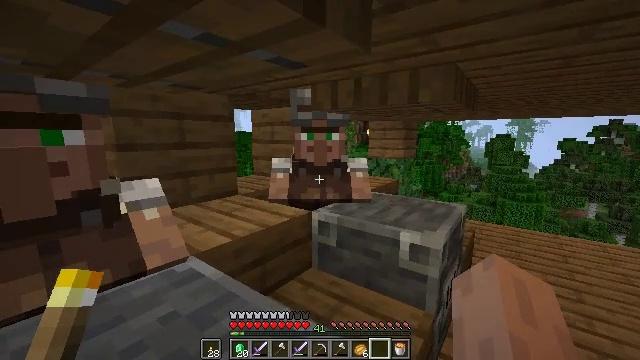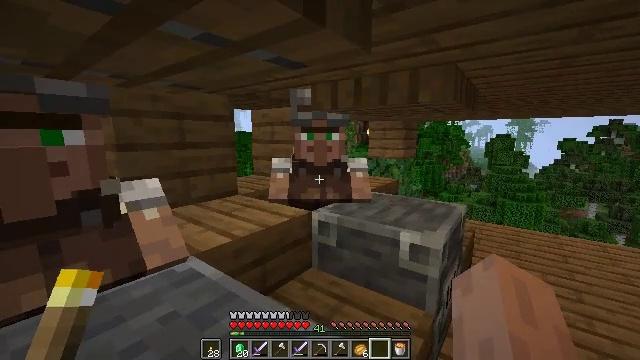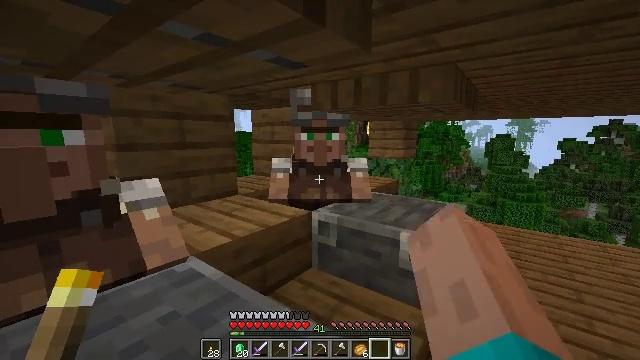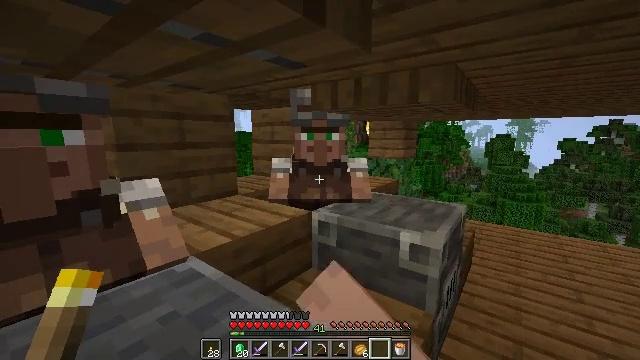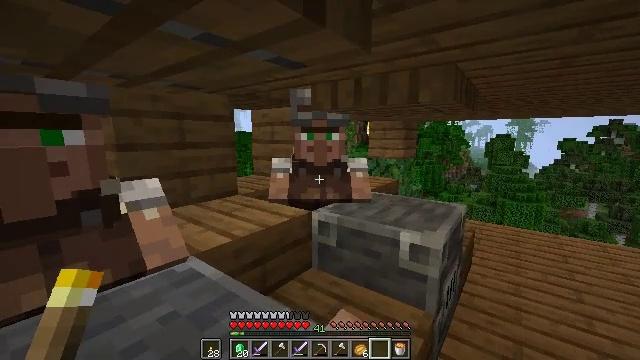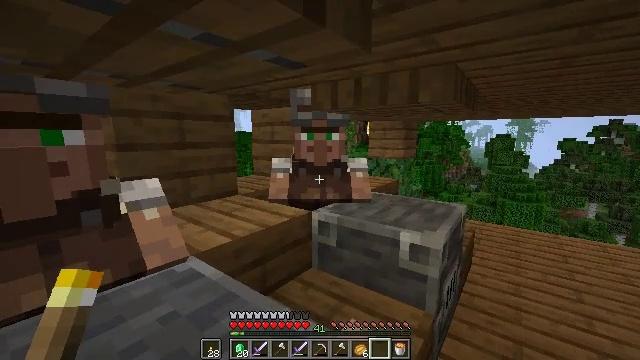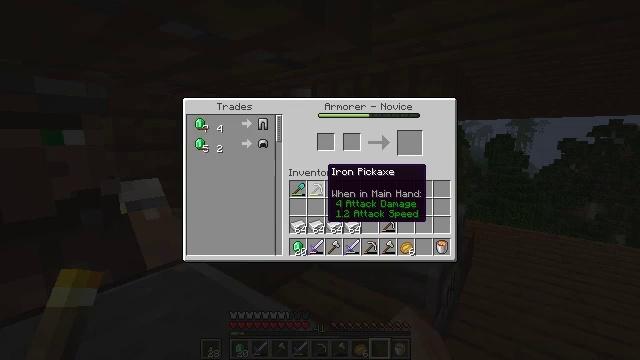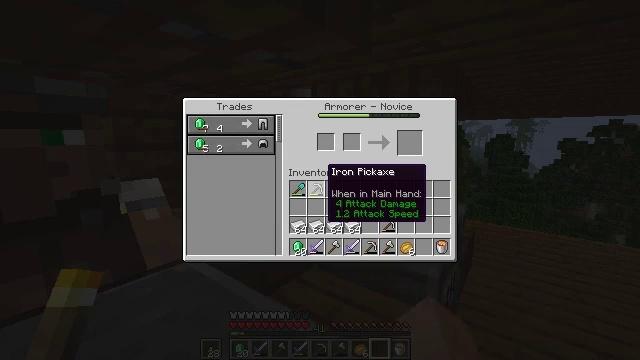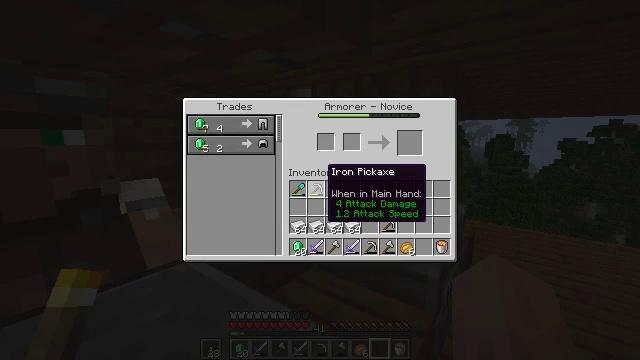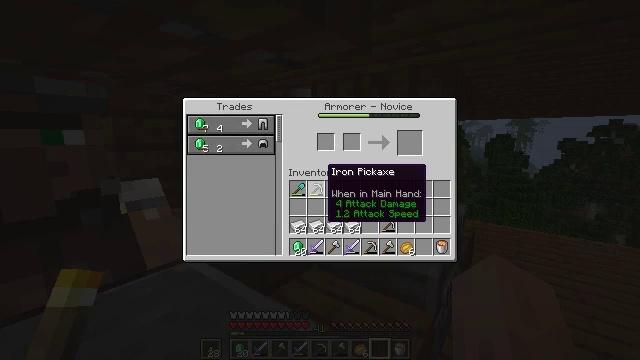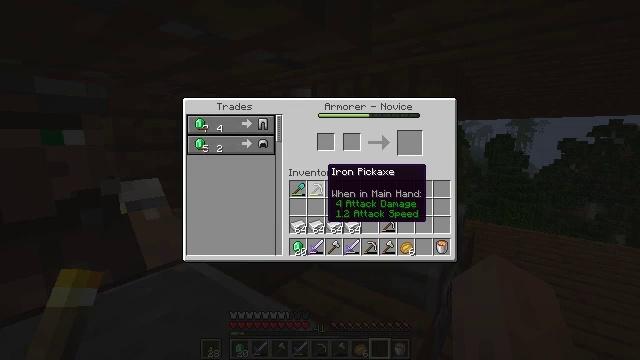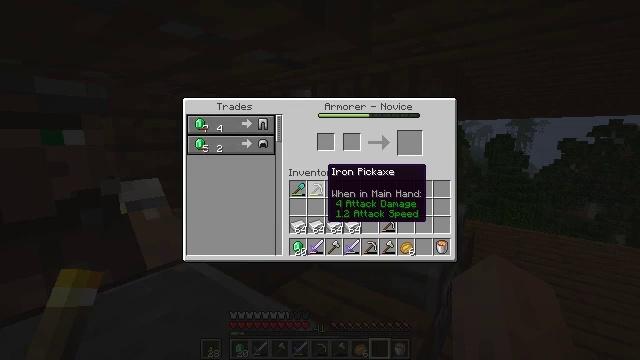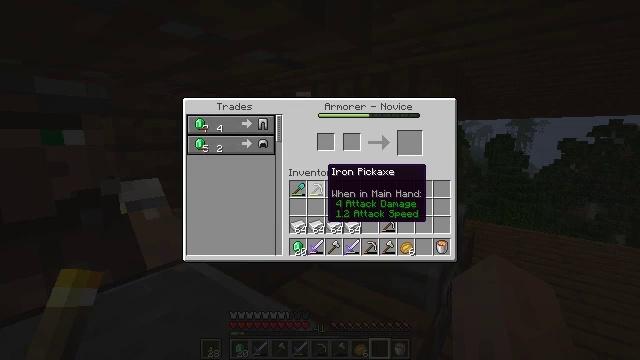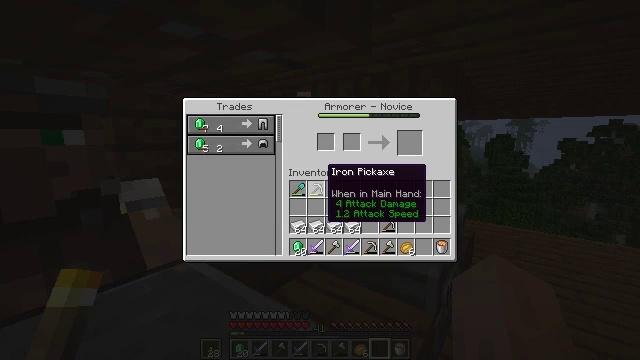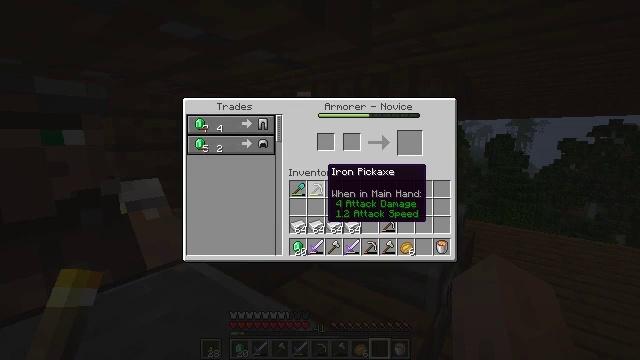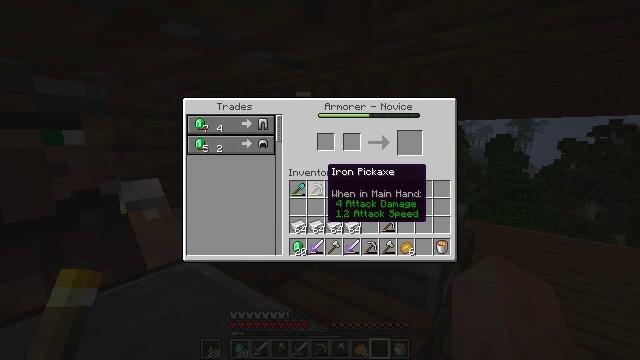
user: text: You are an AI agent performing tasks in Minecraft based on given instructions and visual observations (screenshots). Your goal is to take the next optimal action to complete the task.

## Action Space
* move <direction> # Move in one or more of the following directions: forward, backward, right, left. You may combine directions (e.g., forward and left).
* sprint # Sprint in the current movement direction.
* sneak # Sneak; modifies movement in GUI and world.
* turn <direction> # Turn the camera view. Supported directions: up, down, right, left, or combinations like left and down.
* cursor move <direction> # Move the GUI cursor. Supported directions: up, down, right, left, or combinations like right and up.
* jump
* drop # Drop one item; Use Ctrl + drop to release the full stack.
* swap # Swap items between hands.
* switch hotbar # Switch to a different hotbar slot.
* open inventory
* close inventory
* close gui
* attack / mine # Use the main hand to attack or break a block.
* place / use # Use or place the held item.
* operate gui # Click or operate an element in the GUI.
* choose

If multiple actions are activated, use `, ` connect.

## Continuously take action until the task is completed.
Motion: motion action
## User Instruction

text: Craft an iron helmet with iron ingots.
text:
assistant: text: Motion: use / place
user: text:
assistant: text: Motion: use / place
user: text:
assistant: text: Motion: use / place
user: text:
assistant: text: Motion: use / place
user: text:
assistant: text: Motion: no_op
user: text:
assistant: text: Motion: open gui
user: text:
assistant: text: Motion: no_op
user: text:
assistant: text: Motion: no_op
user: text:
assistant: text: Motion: no_op
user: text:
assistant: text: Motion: no_op
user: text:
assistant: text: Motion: no_op
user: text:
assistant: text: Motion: no_op
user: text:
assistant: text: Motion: no_op
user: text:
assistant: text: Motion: no_op
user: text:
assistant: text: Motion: no_op
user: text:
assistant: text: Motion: no_op
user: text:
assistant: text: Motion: no_op
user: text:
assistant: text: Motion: no_op
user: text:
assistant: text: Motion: no_op
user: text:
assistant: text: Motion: cursor move left and up
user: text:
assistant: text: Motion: cursor move left and up
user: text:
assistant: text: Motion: no_op
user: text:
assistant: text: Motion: no_op
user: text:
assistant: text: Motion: no_op
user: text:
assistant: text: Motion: no_op
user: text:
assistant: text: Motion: no_op
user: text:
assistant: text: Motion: no_op
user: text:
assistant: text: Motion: no_op
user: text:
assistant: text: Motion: no_op
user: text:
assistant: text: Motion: no_op